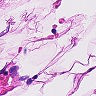
Metastatic tissue present: no